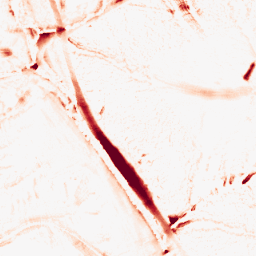
Category: morphological
Decomposition family: morphological_diamond
Decomposition parameters: operation: opening
radius: 10
Upsampling method: bilinear
Upsampling parameters: scale: 4
Upsampling scale: 4